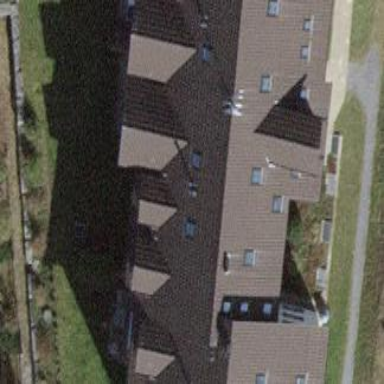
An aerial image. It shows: Image showing building with apartments.